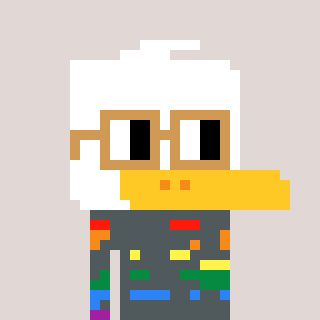
a pixel art character with square brown glasses, a duck-shaped head and a grayscale-colored body on a warm background